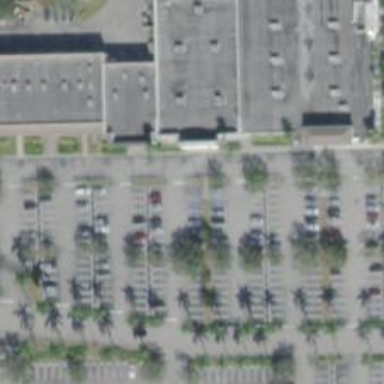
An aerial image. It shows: Parking space.